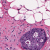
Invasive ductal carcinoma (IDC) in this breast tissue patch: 0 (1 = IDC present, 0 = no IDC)